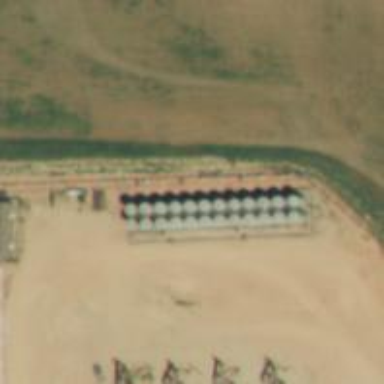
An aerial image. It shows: Storage tank with man-made structure.